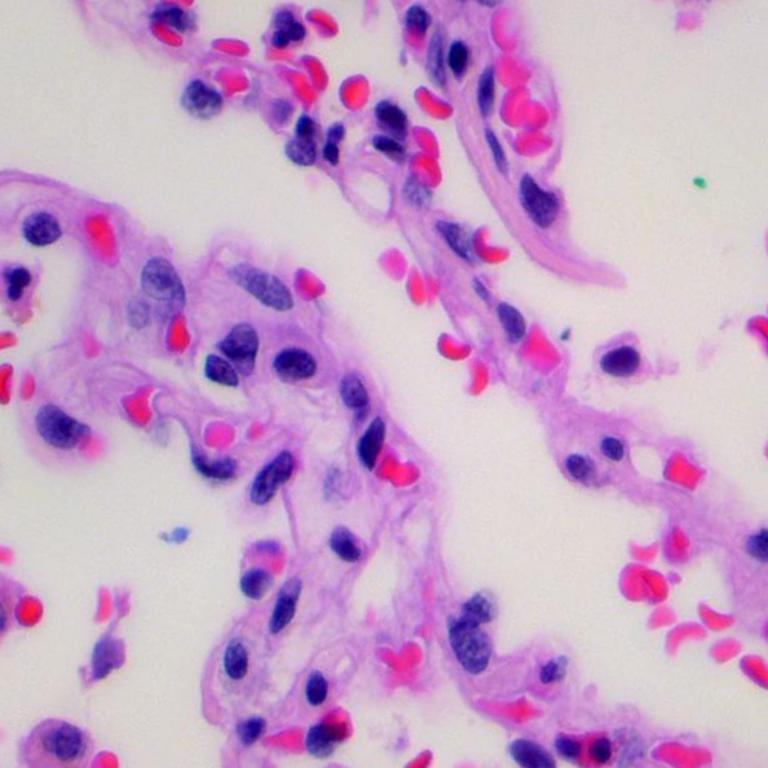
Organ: lung
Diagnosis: benign